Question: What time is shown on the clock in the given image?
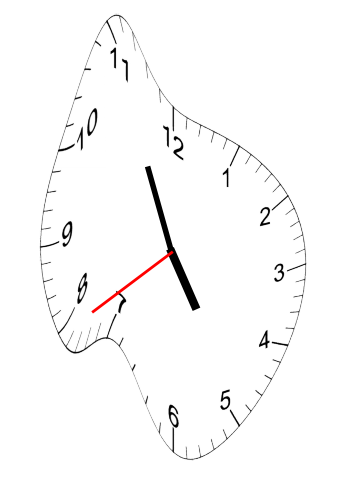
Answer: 04:55:39